Question: I have list of images on the web page. I want to click on image to select it and want to display selected image on the same page. By clicking on selected image, i want to deselect it.
I have displayed the sketch below. Can someone please help me with jquery code, how to do it.
Thanks a lot.

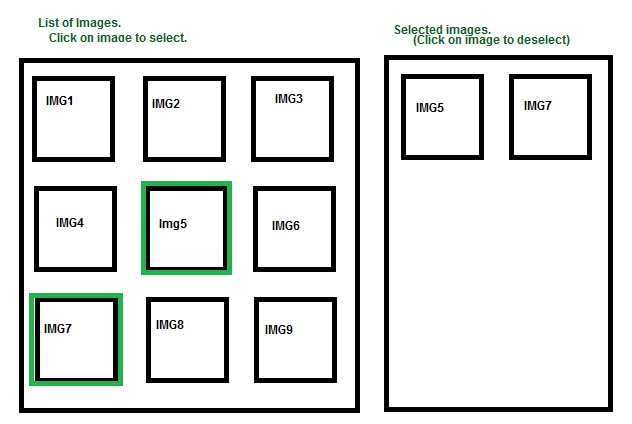
Answer: <URL> is something to start with.
'''
$('#selectList img')
.each(function(i, el){
$(this).addClass('img' + i); // identtify imgs by index (class="imgN")
})
.click(function(){
var $img = $(this).toggleClass('clicked');
if($img.hasClass('clicked'))
output.append($img.clone().removeClass('clicked'));
else
output.find('.' + $img[0].className).remove();
});
'''